Question: As stated in DRF documentation <URL>, in order to parse multipart/form-data, the MultiPart and form parser must be used. I have a supiscion this is a problem in the Django Rest Framework because I saw a solution on their github issue saying it work using APIView.
'''
from django.contrib.auth.models import User
from rest_framework import viewsets
from api.serializers import UserSerializer,
from rest_framework.parsers import MultiPartParser, FormParser
from rest_framework.response import Response
from rest_framework import status
class UserViewSet(viewsets.ModelViewSet):
"""
API endpoint that allows users to be viewed or edited.
"""
queryset = User.objects.all()
parser_classes = (MultiPartParser, FormParser)
serializer_class = UserSerializer
'''
Picture of me sending request to Postman with result:

Edit: Adding UserSerializer class
'''
class UserSerializer(serializers.HyperlinkedModelSerializer):
snapcapsules = SnapCapsuleSerializer(
many=True,
read_only=True,
allow_null=True,
)
class Meta:
model = User
fields = ('snapcapsules', 'url', 'username', 'email', 'password', )
write_only_fields = ('password',)
def create(self, validated_data):
user = User.objects.create(
username=validated_data['username'],
email=validated_data['email'],
)
user.set_password(validated_data['password'])
user.save()
return user
def update(self, instance, validated_data):
capsules_data = validated_data.pop('snapcapsules')
for capsule in capsules_data:
SnapCapsule.objects.create(user=instance, **capsule)
return instance
'''
<URL>
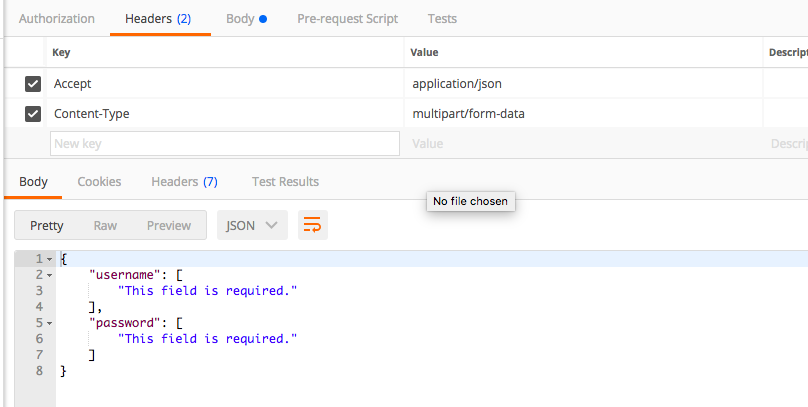
Answer: This is might not the issue with the 'ContentType'. The error response says that,the 'UserSerializer' excpect a 'payload'or'data' which 'username''password'
So, Please try to add those fields to the and try again
<URL>
# UPDATE
The problem with the <URL>.